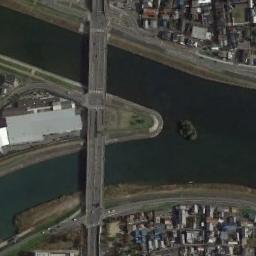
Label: bridge